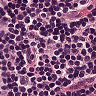
Metastatic tissue present: no